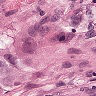
Metastatic tissue present: yes